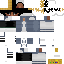
A male human skin with medium skin, wearing brown long hair dressed in a blue hoodie and black pants, featuring a closed mouth.